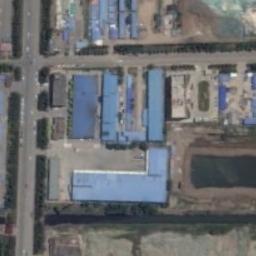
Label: industrial_area